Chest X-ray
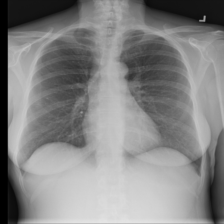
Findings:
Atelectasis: negative
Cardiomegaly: negative
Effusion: negative
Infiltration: negative
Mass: negative
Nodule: negative
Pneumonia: negative
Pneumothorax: negative
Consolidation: negative
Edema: negative
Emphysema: negative
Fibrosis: negative
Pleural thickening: negative
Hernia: negative